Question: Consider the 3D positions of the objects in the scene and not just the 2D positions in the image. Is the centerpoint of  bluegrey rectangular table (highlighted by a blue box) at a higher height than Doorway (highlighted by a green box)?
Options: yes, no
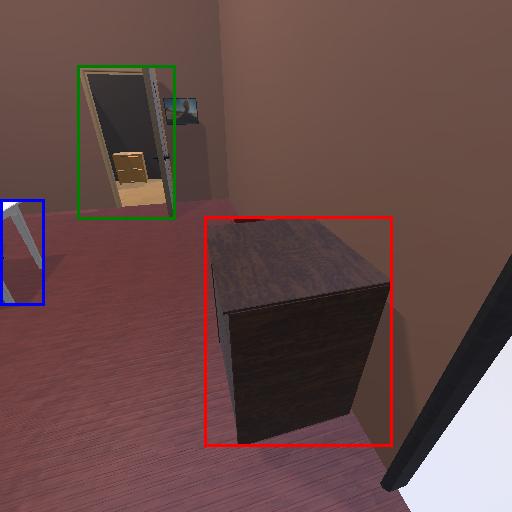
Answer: yes